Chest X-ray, PA view. Patient: 69 years old, sex M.
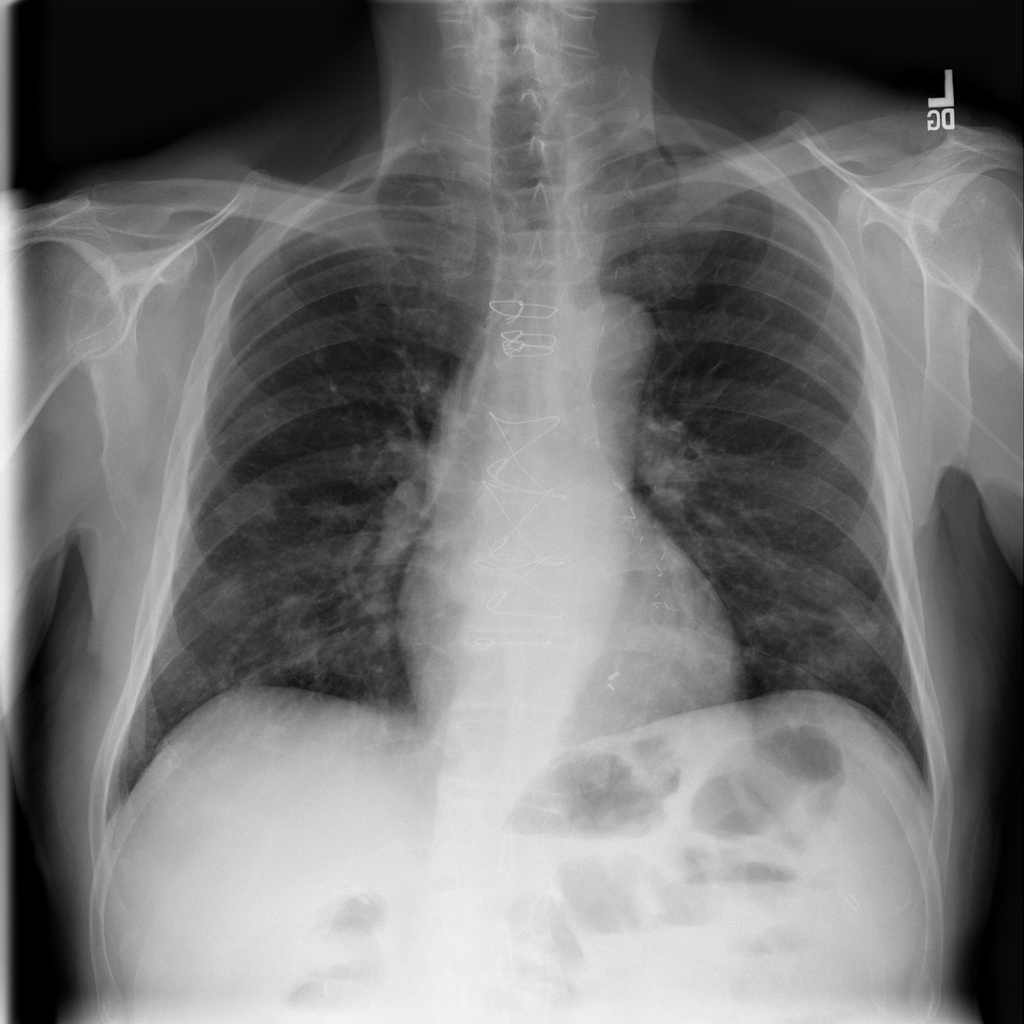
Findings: No Finding